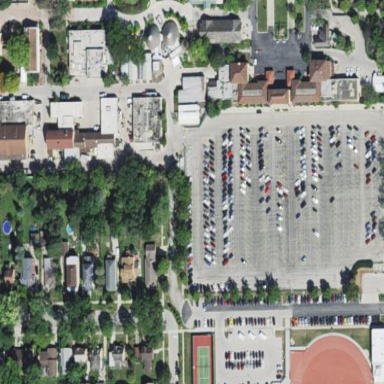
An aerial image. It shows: Parking area with surface.